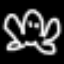
Label: frog